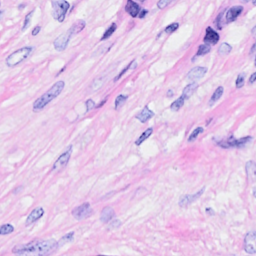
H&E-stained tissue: Breast